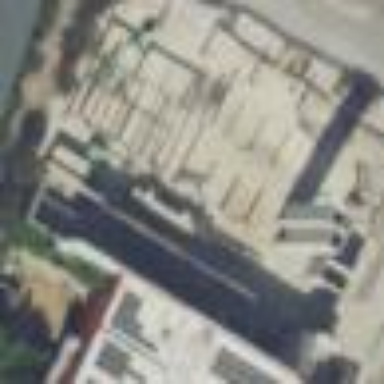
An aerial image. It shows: Hotel building.